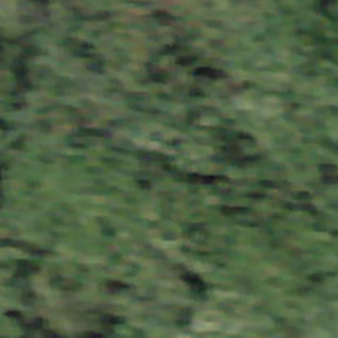
Label: other